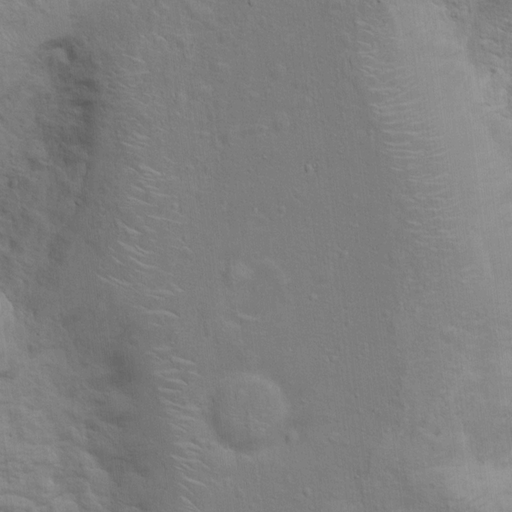
Objects detected: cone